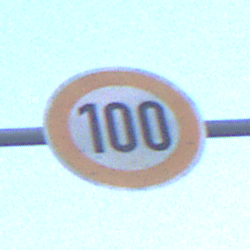
Verkehrszeichen: Geschwindigkeit100
Umgebung: Outdoor, Urban
Tageszeit: Dawn
Wetter: Clear
Licht: Natural
Jahreszeit: NotSpecified
Kontrast: LowContrast